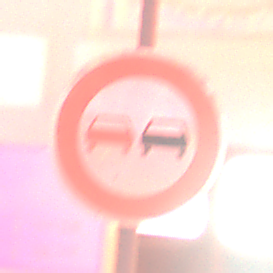
Verkehrszeichen: Ueberholverbot
Umgebung: Outdoor, Urban
Tageszeit: Night
Wetter: Overcast
Licht: Artificial
Jahreszeit: Winter
Kontrast: MediumContrast